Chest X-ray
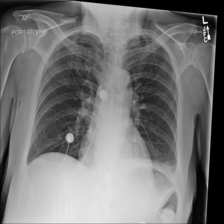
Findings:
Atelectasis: positive
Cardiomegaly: negative
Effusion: positive
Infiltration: negative
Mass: negative
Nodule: negative
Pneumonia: negative
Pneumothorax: negative
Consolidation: negative
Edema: negative
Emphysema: negative
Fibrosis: negative
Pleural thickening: negative
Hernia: negative